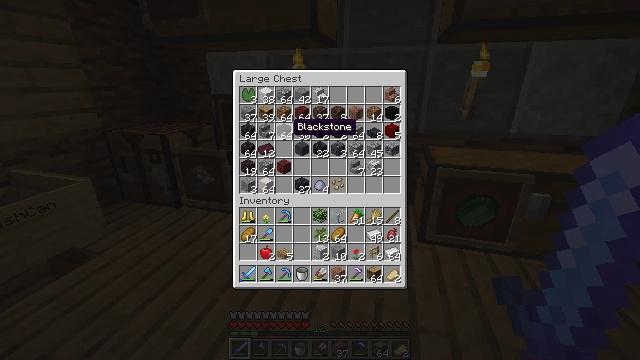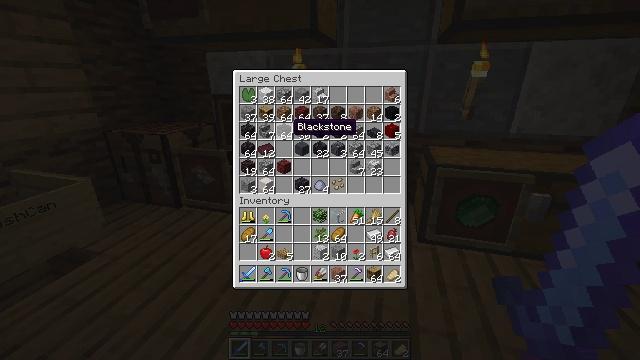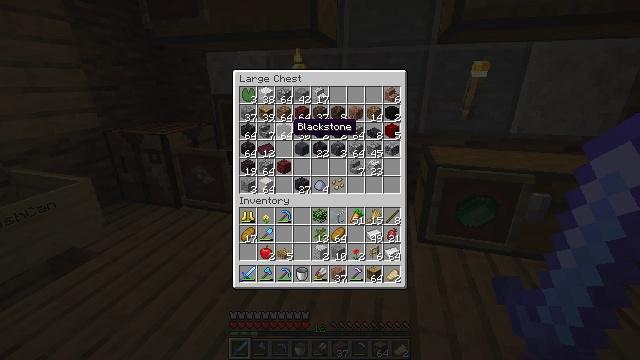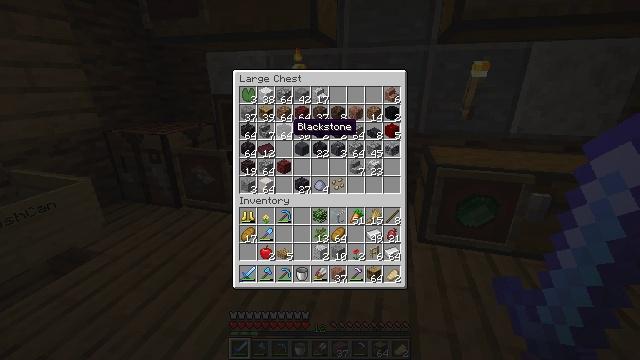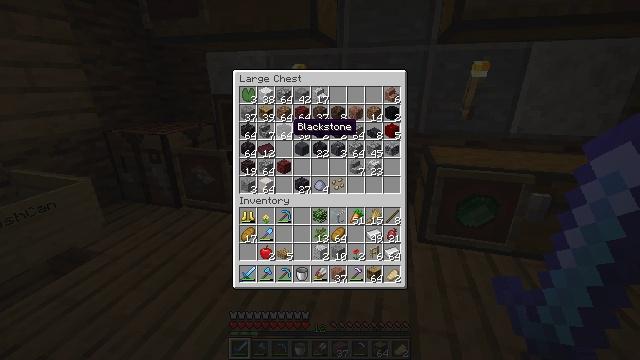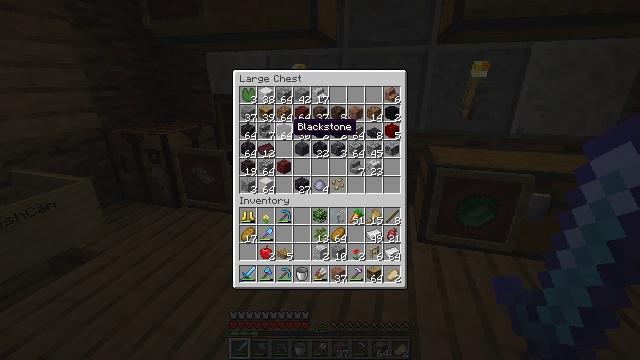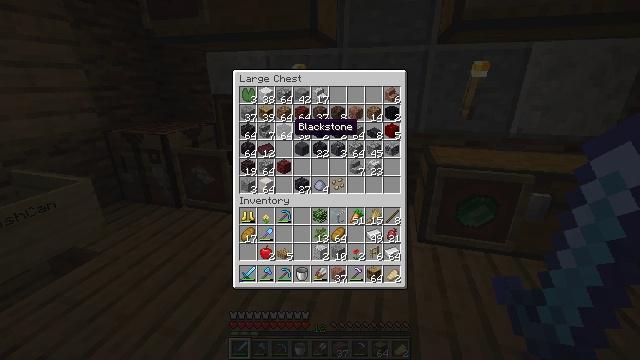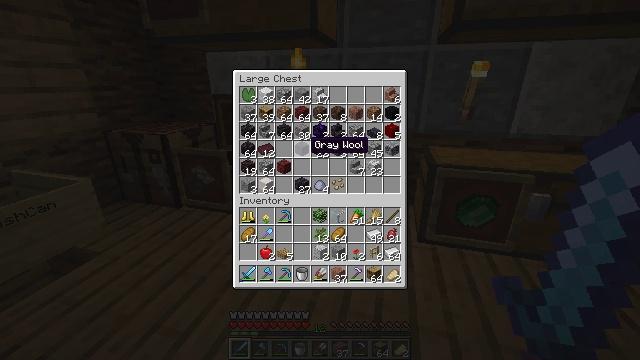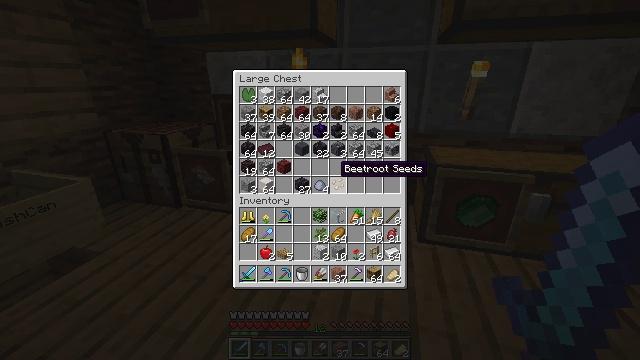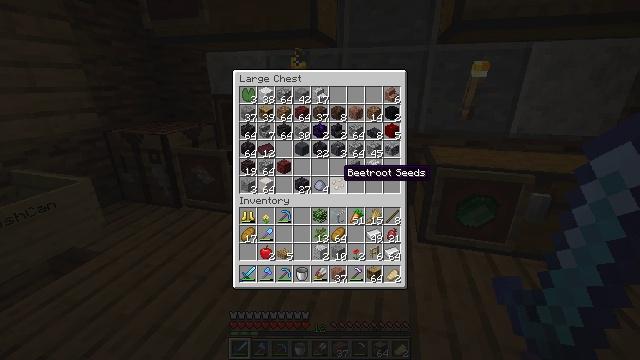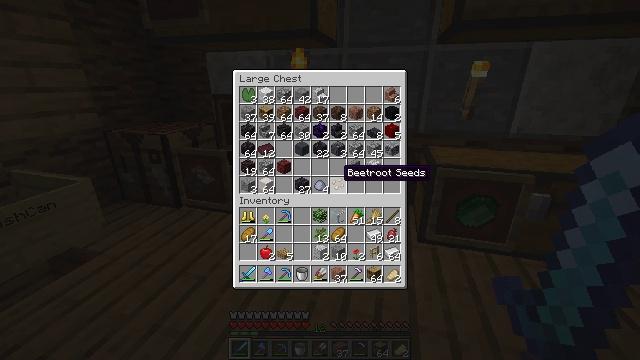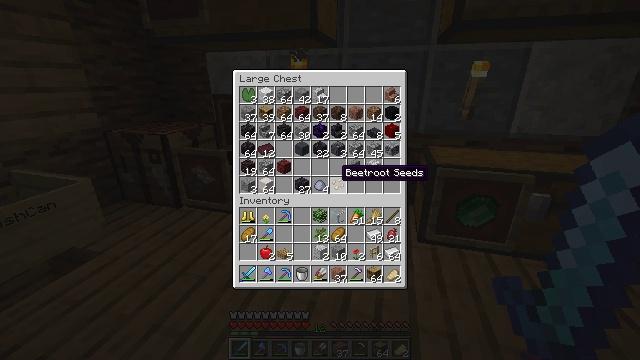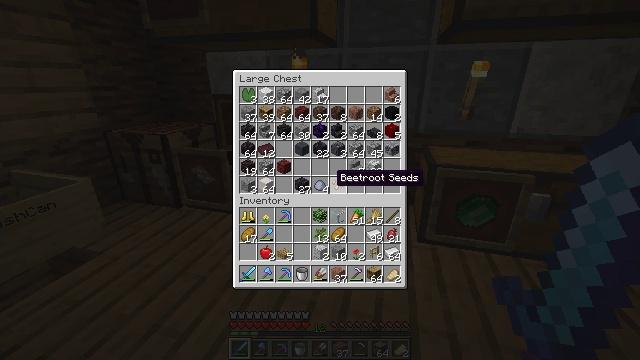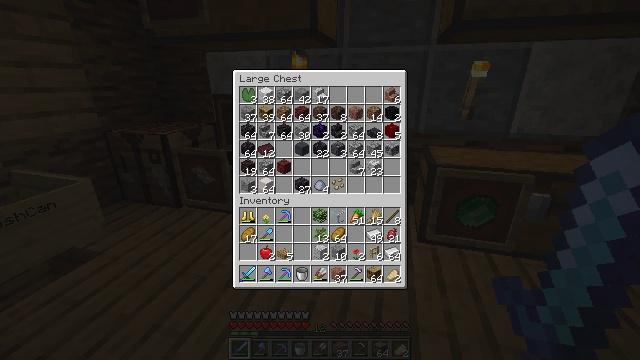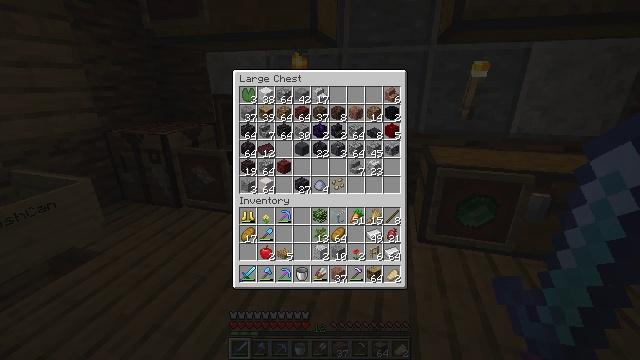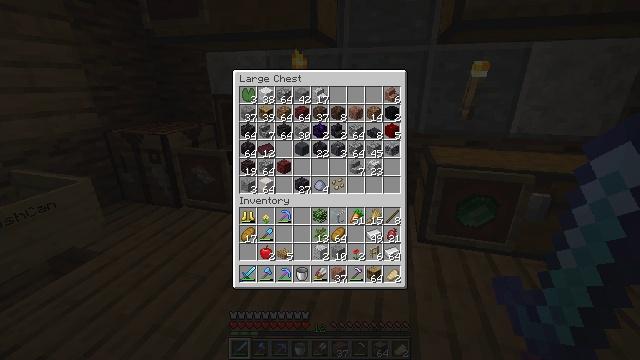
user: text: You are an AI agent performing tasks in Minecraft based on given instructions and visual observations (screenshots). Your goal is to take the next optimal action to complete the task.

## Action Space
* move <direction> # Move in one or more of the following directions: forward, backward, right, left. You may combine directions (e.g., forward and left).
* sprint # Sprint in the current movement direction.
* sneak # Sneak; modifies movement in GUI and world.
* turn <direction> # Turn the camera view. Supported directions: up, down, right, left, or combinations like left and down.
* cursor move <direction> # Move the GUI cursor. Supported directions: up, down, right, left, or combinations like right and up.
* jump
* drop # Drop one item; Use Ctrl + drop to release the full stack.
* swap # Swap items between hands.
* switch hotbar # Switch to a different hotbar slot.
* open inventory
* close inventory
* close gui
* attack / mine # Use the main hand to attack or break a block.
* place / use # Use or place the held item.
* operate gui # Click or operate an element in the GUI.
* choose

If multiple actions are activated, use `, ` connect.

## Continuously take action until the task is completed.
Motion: motion action
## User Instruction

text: Retrieve polished diorite from the environment.
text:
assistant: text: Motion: sneak
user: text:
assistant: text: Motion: sneak
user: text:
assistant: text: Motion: sneak
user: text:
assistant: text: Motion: sneak
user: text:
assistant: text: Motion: sneak
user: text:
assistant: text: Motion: sneak
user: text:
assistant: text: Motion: sneak, cursor move right and down
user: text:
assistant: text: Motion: sneak, cursor move right and down
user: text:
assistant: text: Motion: sneak
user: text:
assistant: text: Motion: sneak
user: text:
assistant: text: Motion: sneak
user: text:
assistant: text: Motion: sneak
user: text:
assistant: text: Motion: sneak, cursor move down
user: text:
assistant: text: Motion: sneak
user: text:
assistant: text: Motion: sneak
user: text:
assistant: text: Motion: sneak, cursor move left
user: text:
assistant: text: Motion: sneak
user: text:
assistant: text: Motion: sneak
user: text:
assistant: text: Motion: sneak
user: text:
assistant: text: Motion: sneak
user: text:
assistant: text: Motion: sneak
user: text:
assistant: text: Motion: sneak
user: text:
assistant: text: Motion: sneak
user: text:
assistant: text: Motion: sneak
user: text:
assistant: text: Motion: sneak, operate gui
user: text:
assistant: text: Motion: sneak, operate gui
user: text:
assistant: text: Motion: sneak
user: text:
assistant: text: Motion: sneak
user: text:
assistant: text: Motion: sneak, cursor move up
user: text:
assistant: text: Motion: sneak, cursor move up